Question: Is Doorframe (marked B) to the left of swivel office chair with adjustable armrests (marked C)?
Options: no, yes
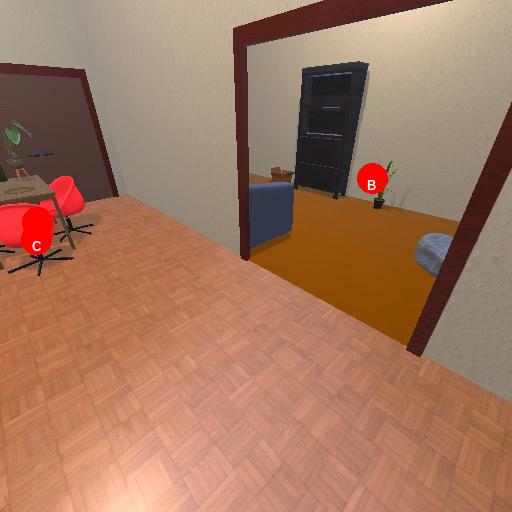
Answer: no